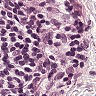
Metastatic tissue present: no